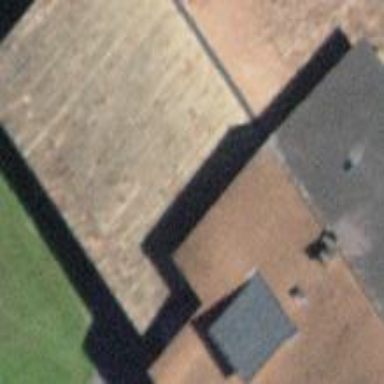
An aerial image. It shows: Farm building.